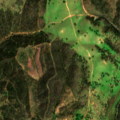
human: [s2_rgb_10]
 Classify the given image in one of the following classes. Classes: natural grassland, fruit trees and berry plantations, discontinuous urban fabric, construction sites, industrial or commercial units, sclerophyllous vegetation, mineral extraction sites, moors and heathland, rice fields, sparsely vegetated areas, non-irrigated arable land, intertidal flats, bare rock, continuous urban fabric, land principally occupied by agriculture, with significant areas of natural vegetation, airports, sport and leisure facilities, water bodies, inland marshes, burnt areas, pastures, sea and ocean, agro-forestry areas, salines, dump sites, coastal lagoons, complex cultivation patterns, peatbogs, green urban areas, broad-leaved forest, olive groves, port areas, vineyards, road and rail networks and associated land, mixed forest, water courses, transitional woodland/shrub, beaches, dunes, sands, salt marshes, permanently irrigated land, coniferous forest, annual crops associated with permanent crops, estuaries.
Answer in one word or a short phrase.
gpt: non-irrigated arable land, permanently irrigated land, agro-forestry areas, broad-leaved forest